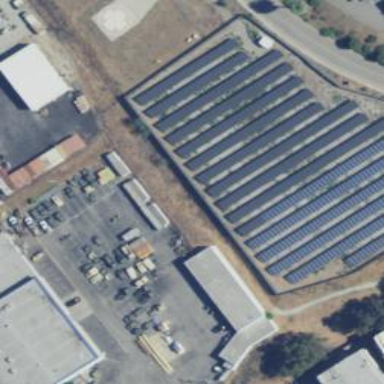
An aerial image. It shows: Solar power generator utilizing photovoltaic technology with solar photovoltaic panels.